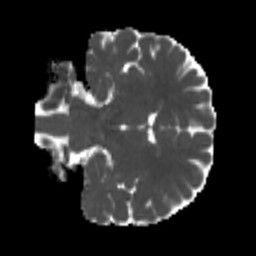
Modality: MD
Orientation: coronal
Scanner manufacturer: siemens
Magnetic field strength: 3 T
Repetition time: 4 s
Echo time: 0.0594 s